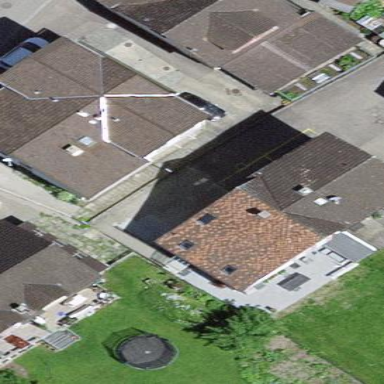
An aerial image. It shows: Residential building.